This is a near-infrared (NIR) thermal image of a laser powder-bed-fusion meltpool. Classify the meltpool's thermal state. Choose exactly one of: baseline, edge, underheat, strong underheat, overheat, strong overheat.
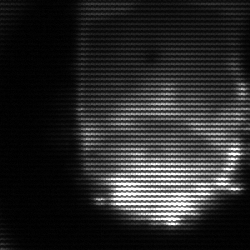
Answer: baseline